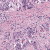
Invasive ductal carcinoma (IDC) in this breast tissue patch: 1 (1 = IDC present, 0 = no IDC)